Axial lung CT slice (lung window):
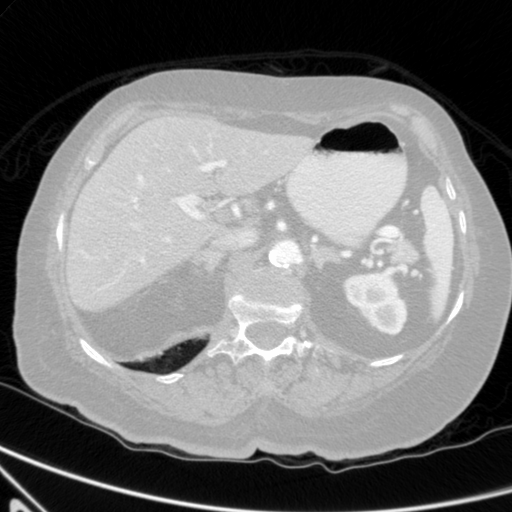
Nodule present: no